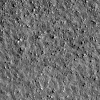
Atmospheric dust classification: not_dusty